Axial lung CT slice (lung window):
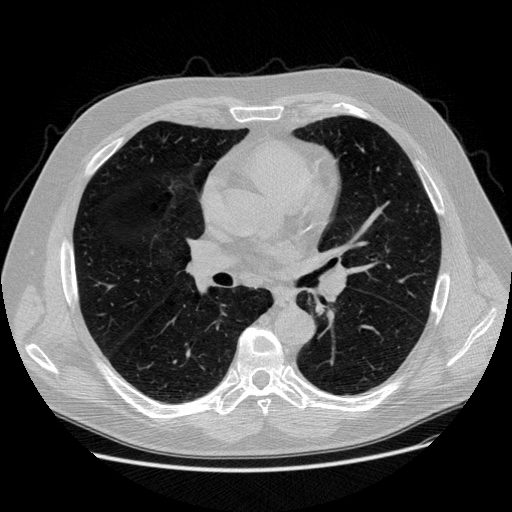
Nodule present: no